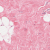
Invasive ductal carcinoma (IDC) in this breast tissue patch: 0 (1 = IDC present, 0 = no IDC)